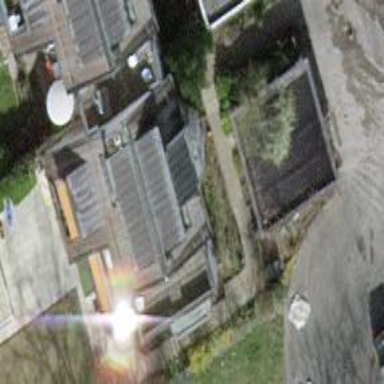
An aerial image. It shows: Terrace building.